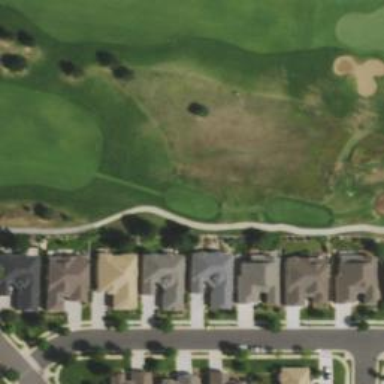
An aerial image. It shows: Path designated for golf carts.